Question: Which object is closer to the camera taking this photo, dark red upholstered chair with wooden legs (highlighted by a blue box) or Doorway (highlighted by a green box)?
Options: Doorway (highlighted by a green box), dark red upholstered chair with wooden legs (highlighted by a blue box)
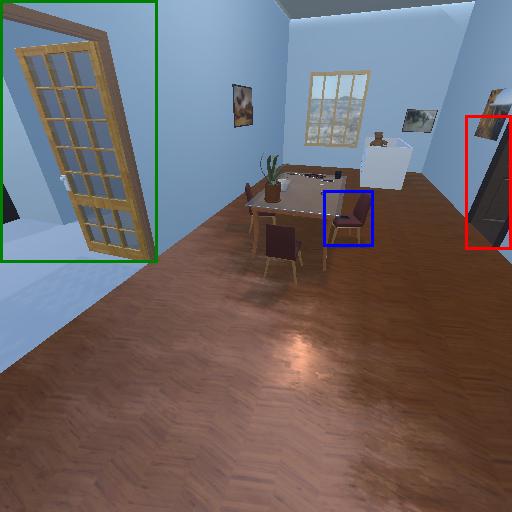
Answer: Doorway (highlighted by a green box)